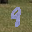
Label: 9